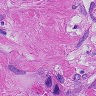
Metastatic tissue present: yes